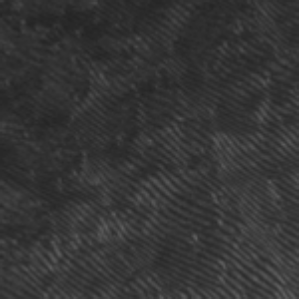
Label: frost